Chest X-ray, AP view. Patient: 45 years old, sex M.
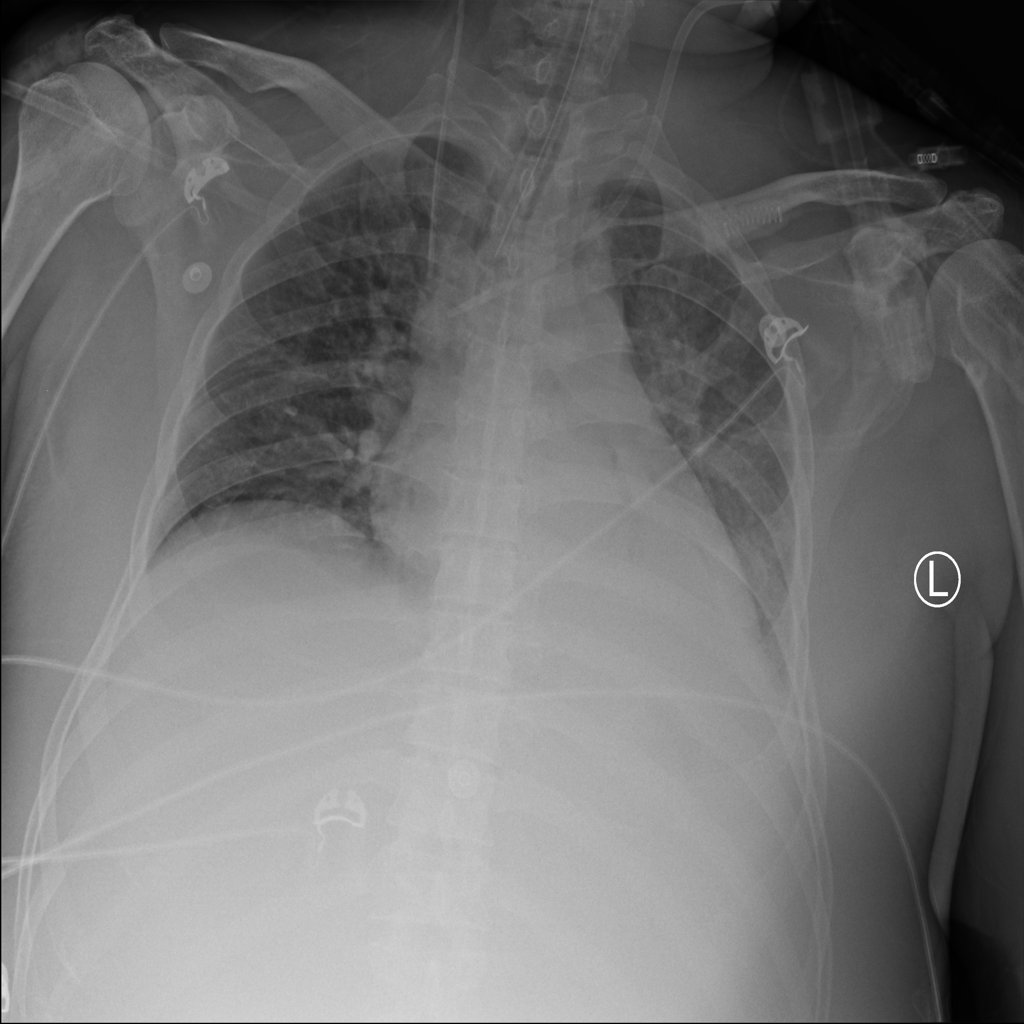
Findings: Atelectasis, Cardiomegaly, Infiltration